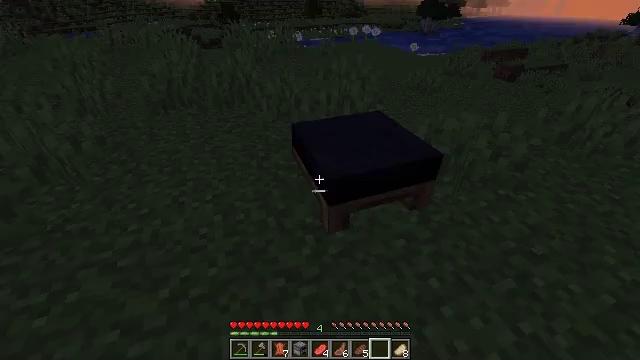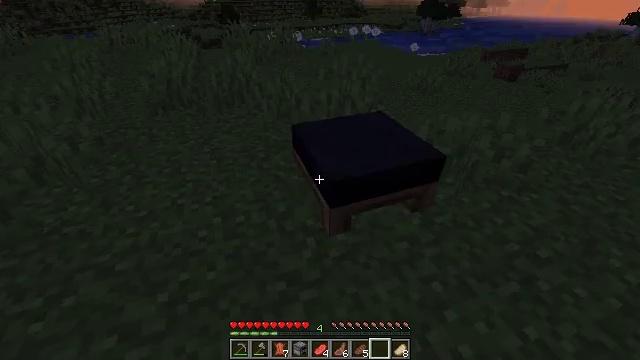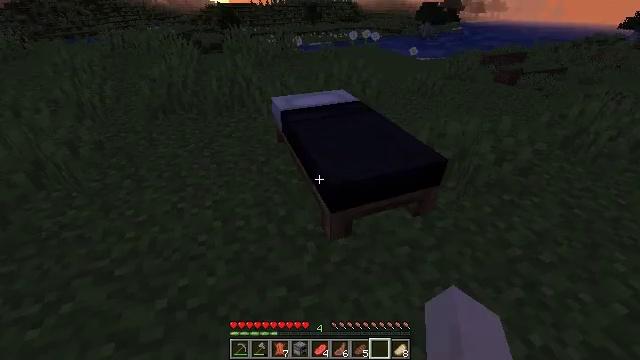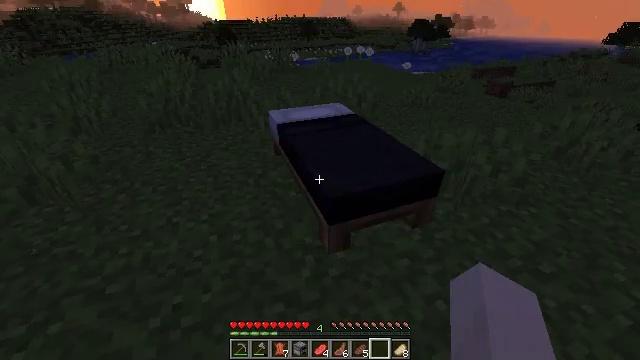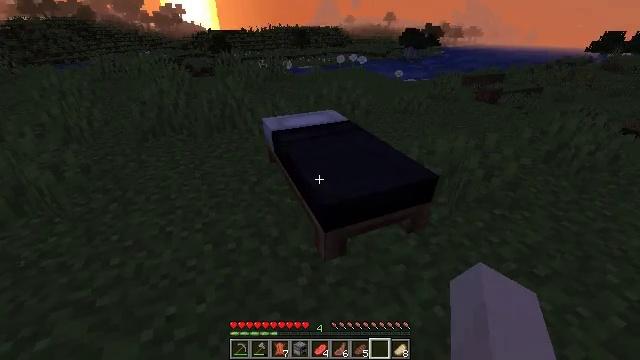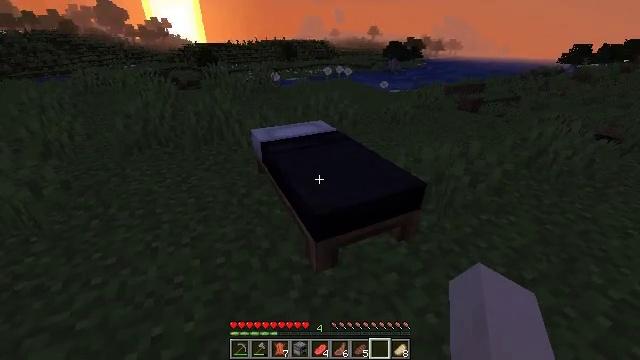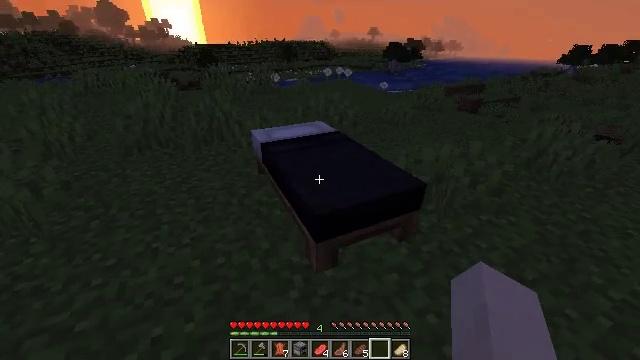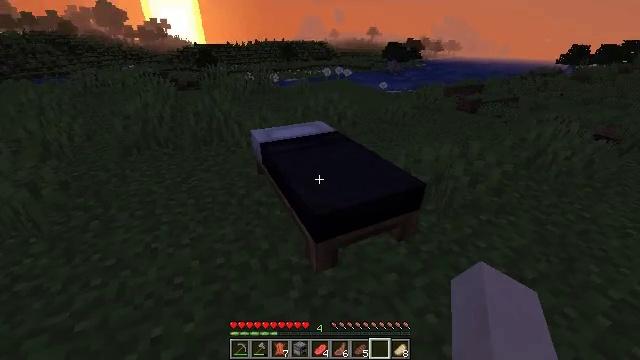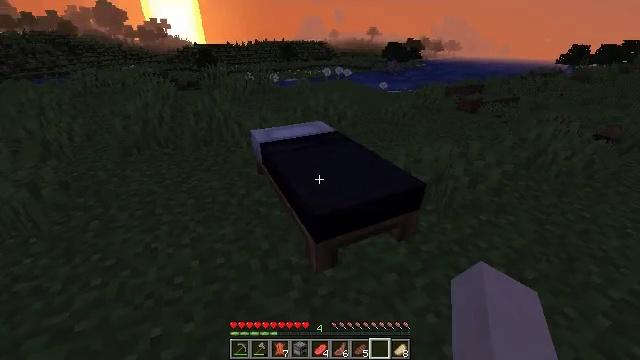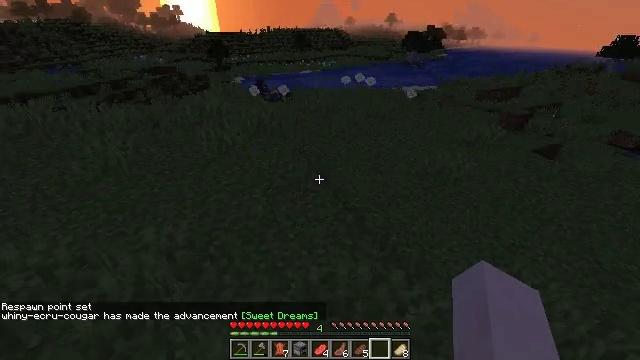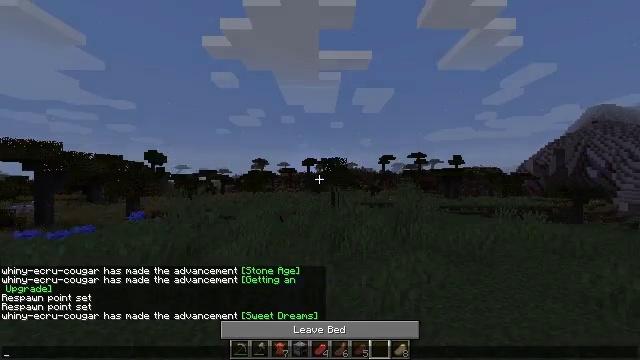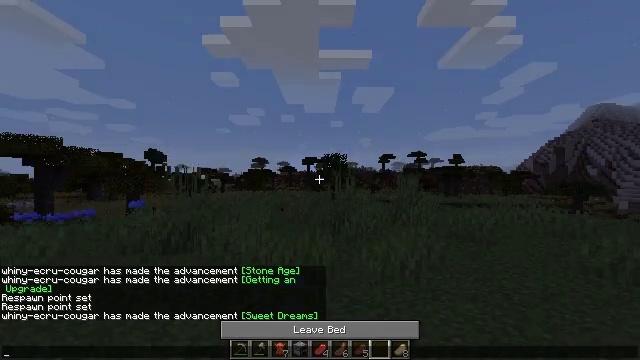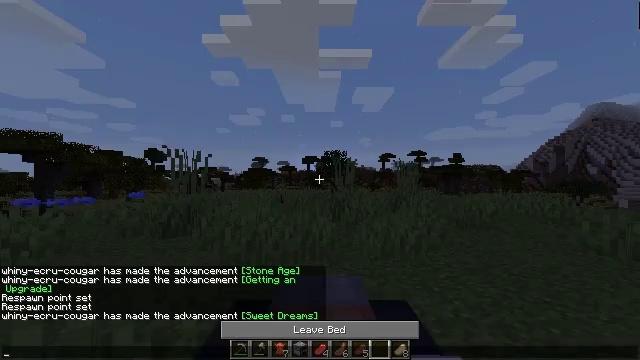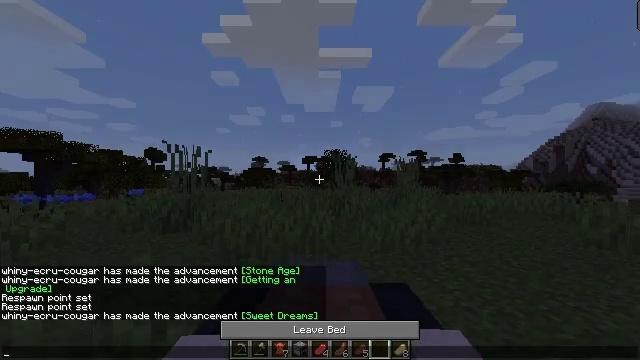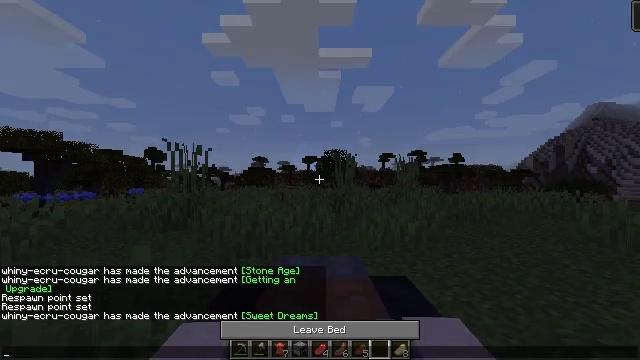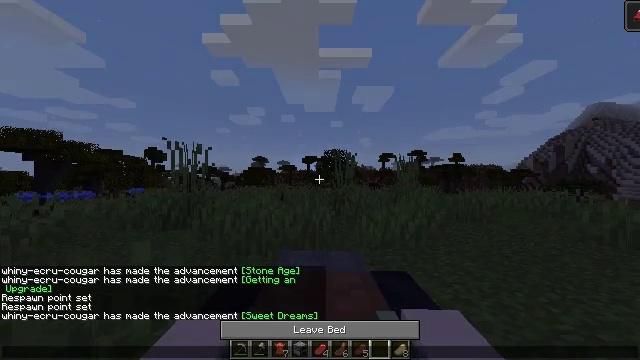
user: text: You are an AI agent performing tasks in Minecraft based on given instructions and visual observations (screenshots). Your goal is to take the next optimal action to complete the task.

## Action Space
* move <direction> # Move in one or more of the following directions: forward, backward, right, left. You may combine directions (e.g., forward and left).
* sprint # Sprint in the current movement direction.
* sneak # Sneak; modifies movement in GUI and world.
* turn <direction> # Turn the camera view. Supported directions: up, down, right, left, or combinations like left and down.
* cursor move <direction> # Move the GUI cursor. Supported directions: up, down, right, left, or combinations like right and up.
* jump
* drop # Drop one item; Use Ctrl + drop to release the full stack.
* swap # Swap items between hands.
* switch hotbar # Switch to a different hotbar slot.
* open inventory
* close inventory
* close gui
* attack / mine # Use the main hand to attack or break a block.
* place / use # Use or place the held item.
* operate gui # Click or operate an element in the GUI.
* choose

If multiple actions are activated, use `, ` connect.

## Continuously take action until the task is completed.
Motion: motion action
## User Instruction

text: Gather the black bed from your house.
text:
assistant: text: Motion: no_op
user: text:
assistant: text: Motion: no_op
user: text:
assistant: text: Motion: turn up
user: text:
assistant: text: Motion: turn right and up, use / place
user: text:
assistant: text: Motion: turn right and up, use / place
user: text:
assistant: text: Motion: use / place
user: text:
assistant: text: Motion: use / place
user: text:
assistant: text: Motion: no_op
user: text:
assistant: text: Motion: no_op
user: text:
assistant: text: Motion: no_op
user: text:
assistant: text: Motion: open gui
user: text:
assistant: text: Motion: no_op
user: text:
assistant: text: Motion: no_op
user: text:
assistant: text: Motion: no_op
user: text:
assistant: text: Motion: cursor move down
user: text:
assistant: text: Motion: no_op
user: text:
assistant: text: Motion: no_op
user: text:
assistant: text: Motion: no_op
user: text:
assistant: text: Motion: no_op
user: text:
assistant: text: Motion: no_op
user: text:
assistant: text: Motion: no_op
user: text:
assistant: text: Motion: no_op
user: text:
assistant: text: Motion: no_op
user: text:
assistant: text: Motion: no_op
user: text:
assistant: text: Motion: no_op
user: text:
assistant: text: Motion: no_op
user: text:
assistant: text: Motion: no_op
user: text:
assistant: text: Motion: no_op
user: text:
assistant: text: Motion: no_op
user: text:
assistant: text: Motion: no_op